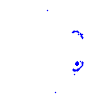
Particle: proton